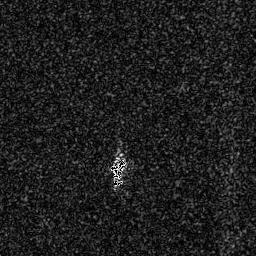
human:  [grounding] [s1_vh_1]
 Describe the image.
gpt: In the satellite image, there is  <ref>1 small ship </ref> <box>[[41, 60, 49, 67, 0]]</box> located at center.